Question: I have this little problem:
How do I set the width on the second box in order to fill all the space, counting with the orange box?
Thanks
HTML:
'''
<div class="parent"><div class="orange"></div><div class="blue"></div></div>
'''
CSS:
'''
.parent{width:100%;} .orange{width:100px;}
'''
The orange and the blue box must be the same, even if they vary in sizes from page to page, pixel perfect if possible.
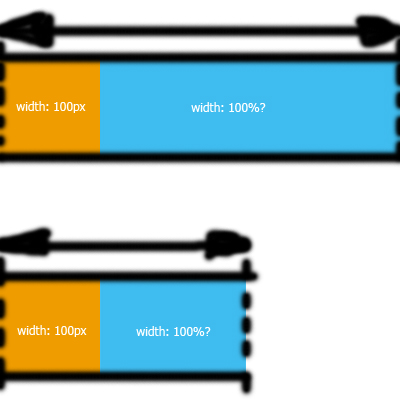
Answer: The simplest solution uses this markup:
'''
<div class="complete">
<div class="orange"></div>
<div class="blue"></div>
</div>
'''
You want '.complete' and '.blue' to be non-floating block elements, which will cause them to use up as much width as possible, but you also need '.orange' to float in order to be on the same line as '.blue' and prevent '.blue' from overlapping it by using a hidden overflow.
'''
.complete { overflow : hidden }
.orange { float : left ; width : 100px }
.blue { overflow : hidden }
'''
If you need to leave a small space between orange and blue, add a right margin to the orange box.
Note that with this solution, the blue and orange boxes will have different heights. If you have graphical effects (such as backgrounds) that require boxes to have the same height, you will need more clever CSS.